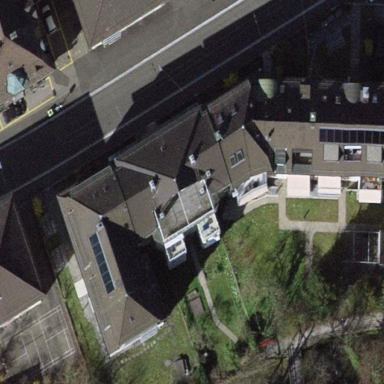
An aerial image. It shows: View of apartment building.